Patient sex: M
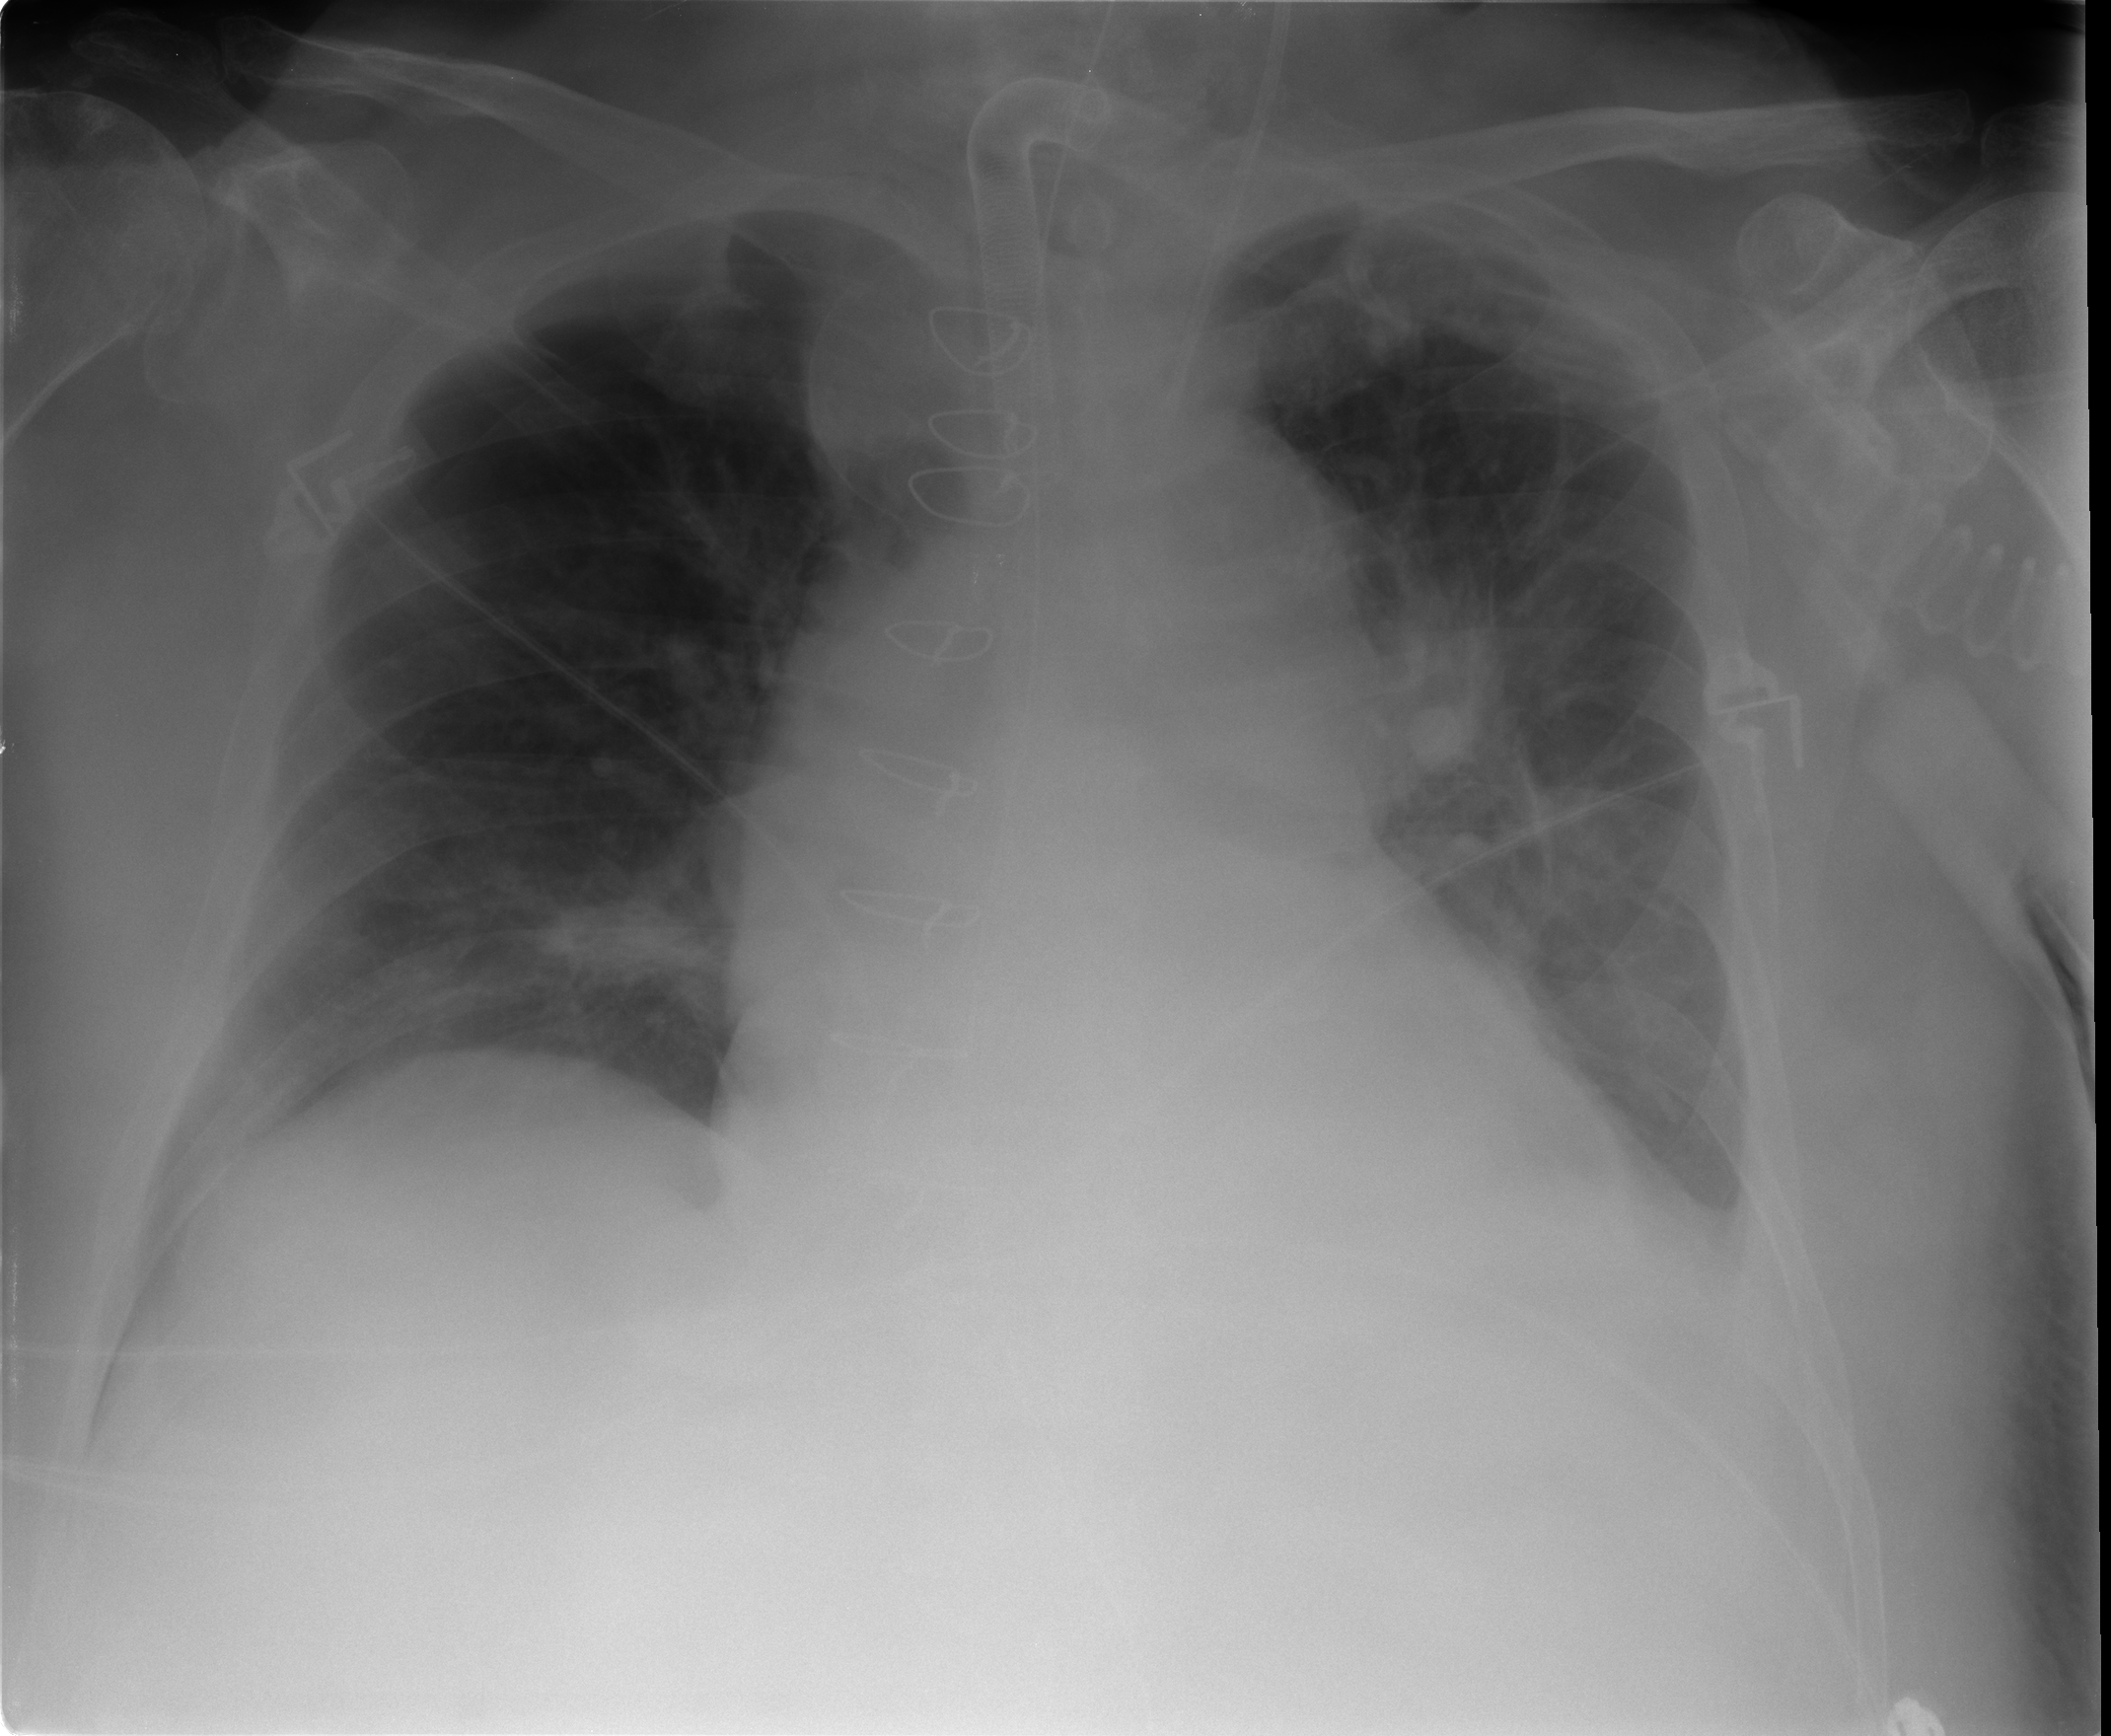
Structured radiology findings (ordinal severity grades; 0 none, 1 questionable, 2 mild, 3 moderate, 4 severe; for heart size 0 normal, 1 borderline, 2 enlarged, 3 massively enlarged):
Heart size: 2
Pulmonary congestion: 2
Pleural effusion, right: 1
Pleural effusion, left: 2
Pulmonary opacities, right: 0
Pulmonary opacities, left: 1
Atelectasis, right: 2
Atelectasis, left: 2